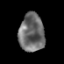
Tissue: prostate
Cell type: T cells
Senescence score: 0.3306
Nuclear area (px): 946
Mean DAPI intensity: 108.573